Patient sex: F
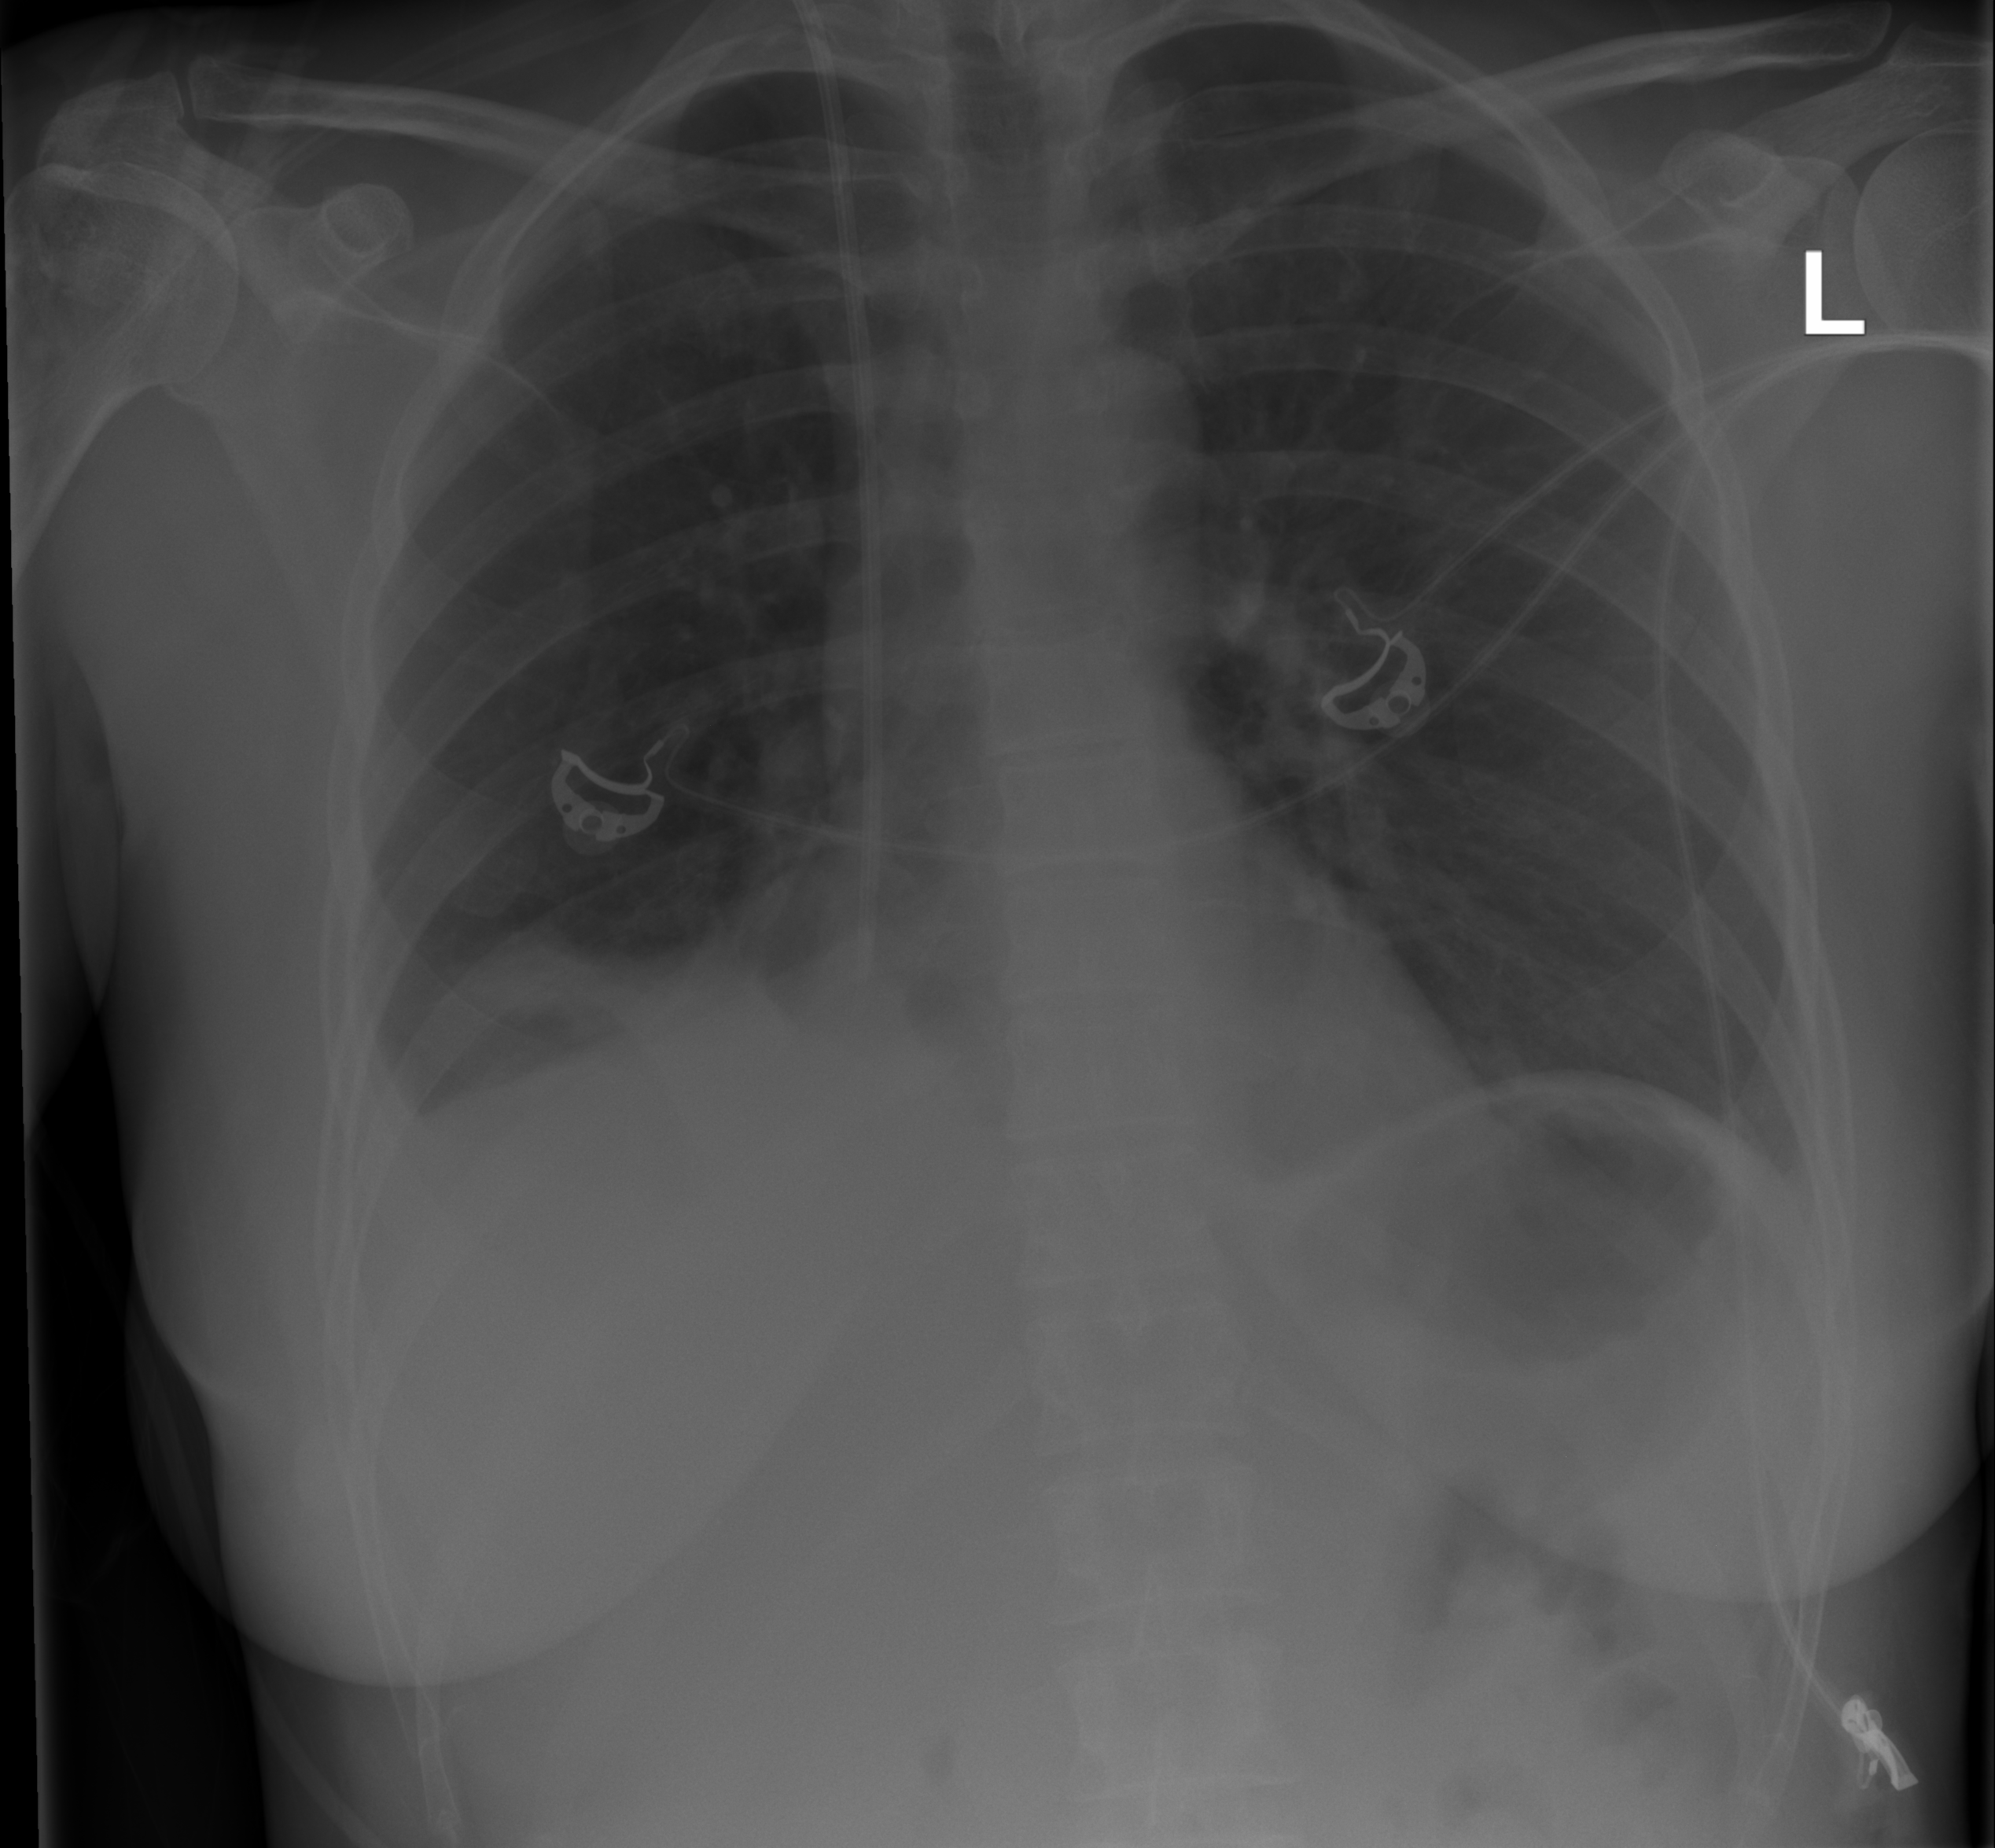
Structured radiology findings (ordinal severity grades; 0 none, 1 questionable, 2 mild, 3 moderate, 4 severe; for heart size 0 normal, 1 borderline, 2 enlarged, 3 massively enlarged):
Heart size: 0
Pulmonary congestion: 0
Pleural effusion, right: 1
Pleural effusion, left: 0
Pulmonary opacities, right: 0
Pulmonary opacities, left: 0
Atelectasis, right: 2
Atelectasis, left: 0